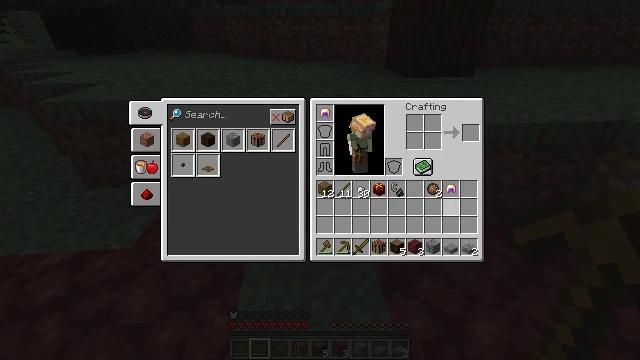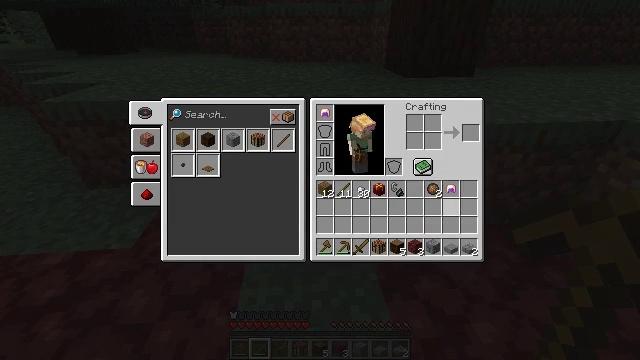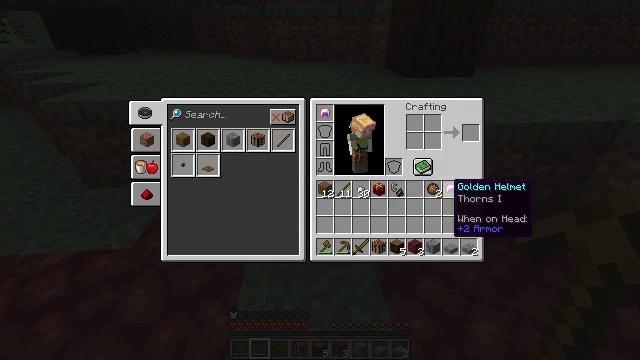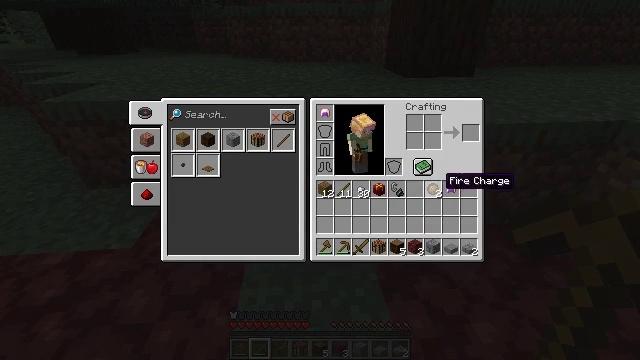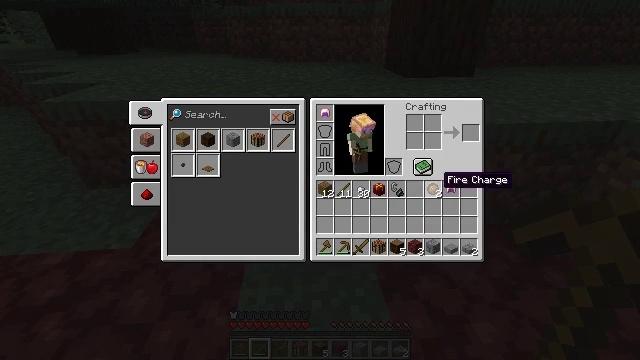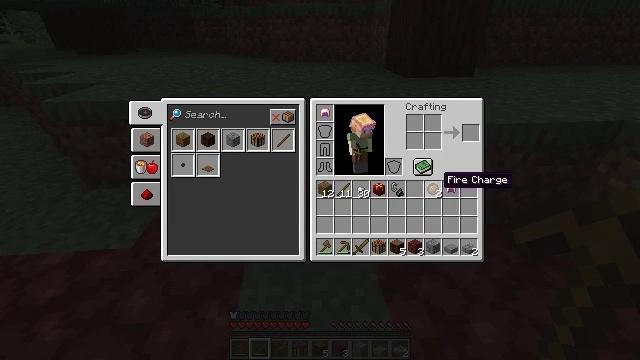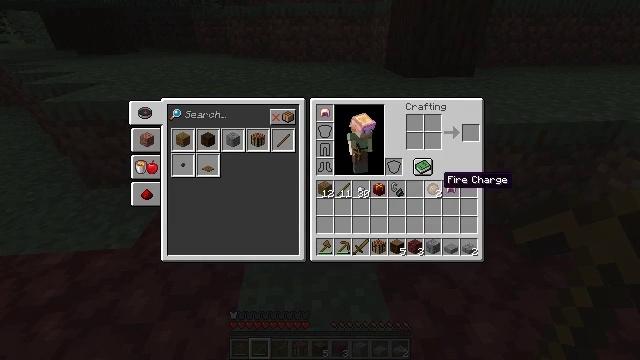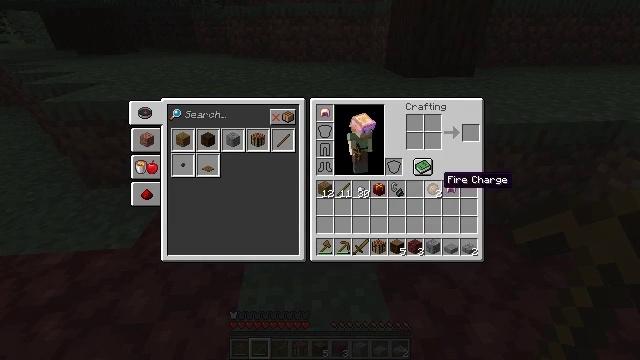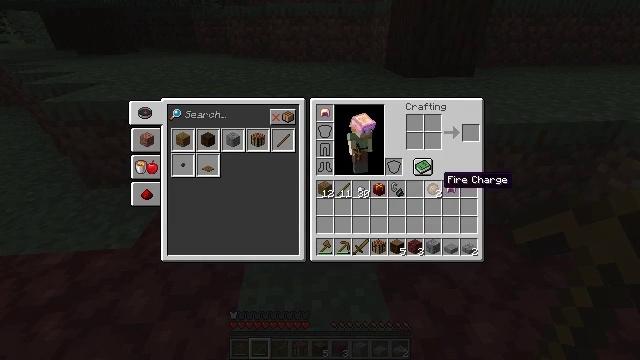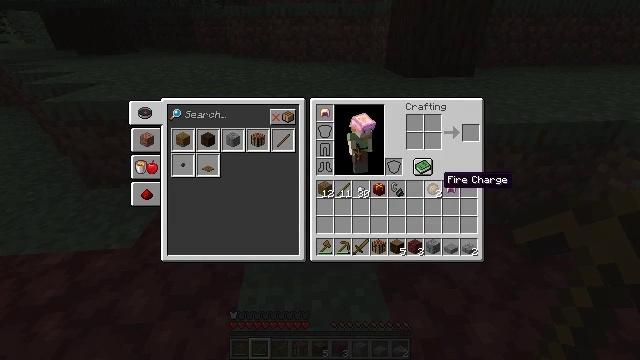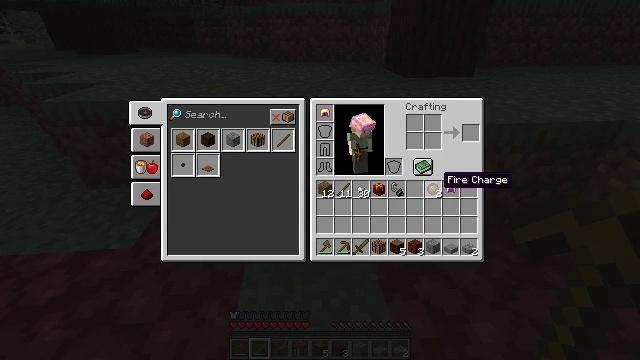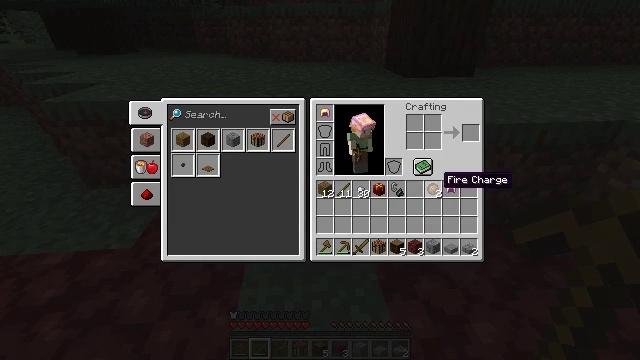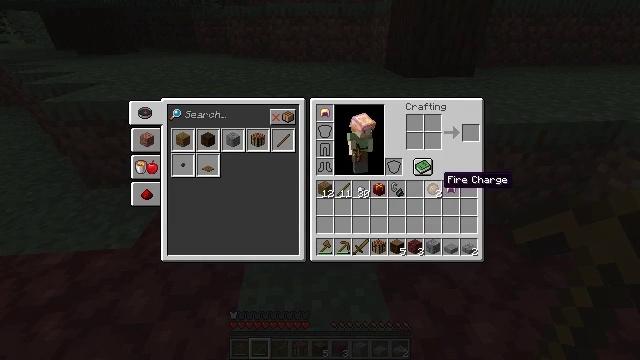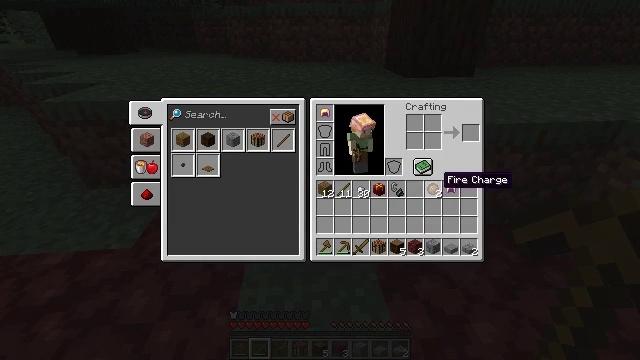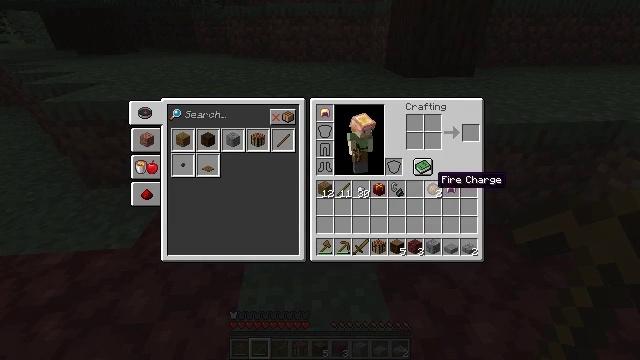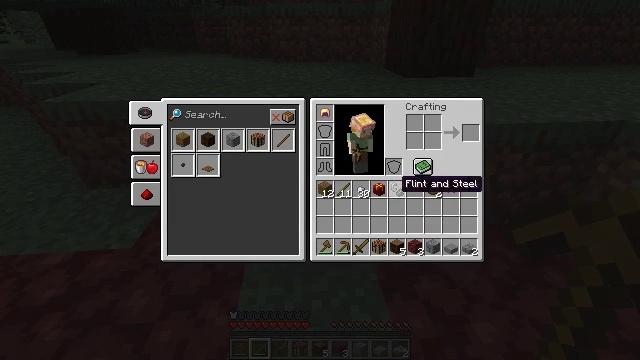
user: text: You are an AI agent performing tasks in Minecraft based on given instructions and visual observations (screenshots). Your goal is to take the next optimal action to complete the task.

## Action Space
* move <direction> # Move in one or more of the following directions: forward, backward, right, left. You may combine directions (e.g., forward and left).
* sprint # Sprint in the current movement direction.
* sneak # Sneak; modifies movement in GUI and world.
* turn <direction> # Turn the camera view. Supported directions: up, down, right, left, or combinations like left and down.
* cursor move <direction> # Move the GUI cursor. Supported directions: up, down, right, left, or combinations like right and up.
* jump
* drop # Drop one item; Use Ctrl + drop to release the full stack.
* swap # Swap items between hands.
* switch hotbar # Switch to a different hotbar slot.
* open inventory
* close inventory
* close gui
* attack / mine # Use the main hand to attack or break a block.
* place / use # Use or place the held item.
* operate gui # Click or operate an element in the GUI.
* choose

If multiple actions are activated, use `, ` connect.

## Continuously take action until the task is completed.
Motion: motion action
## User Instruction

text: Pick up the stone slab block.
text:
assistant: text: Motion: no_op
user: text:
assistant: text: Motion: no_op
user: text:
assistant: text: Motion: cursor move left
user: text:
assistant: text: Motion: no_op
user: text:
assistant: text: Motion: no_op
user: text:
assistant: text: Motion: no_op
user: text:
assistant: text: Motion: no_op
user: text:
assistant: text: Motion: no_op
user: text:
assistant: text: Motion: no_op
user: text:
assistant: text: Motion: no_op
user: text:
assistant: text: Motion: no_op
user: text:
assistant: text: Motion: no_op
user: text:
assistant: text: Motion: no_op
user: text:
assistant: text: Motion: no_op
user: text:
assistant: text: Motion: cursor move left
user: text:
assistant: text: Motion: cursor move left
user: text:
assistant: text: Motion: no_op
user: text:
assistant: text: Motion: no_op
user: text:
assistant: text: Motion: no_op
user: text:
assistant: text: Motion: no_op
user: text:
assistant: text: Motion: no_op
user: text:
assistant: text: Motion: no_op
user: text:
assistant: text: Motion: no_op
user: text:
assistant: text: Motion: no_op
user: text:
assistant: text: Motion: no_op
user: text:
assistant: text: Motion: no_op
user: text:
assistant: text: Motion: no_op
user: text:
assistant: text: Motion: no_op
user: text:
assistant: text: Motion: no_op
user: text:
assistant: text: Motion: no_op